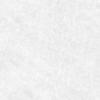
Label: no_change